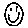
Label: smiley face